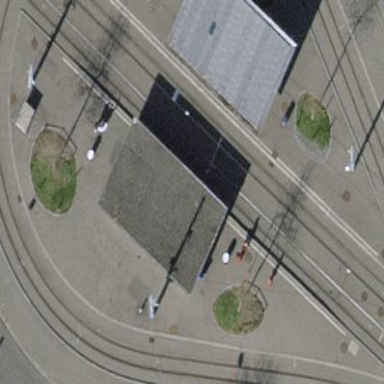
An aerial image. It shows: Platform at public transport location with shelter.